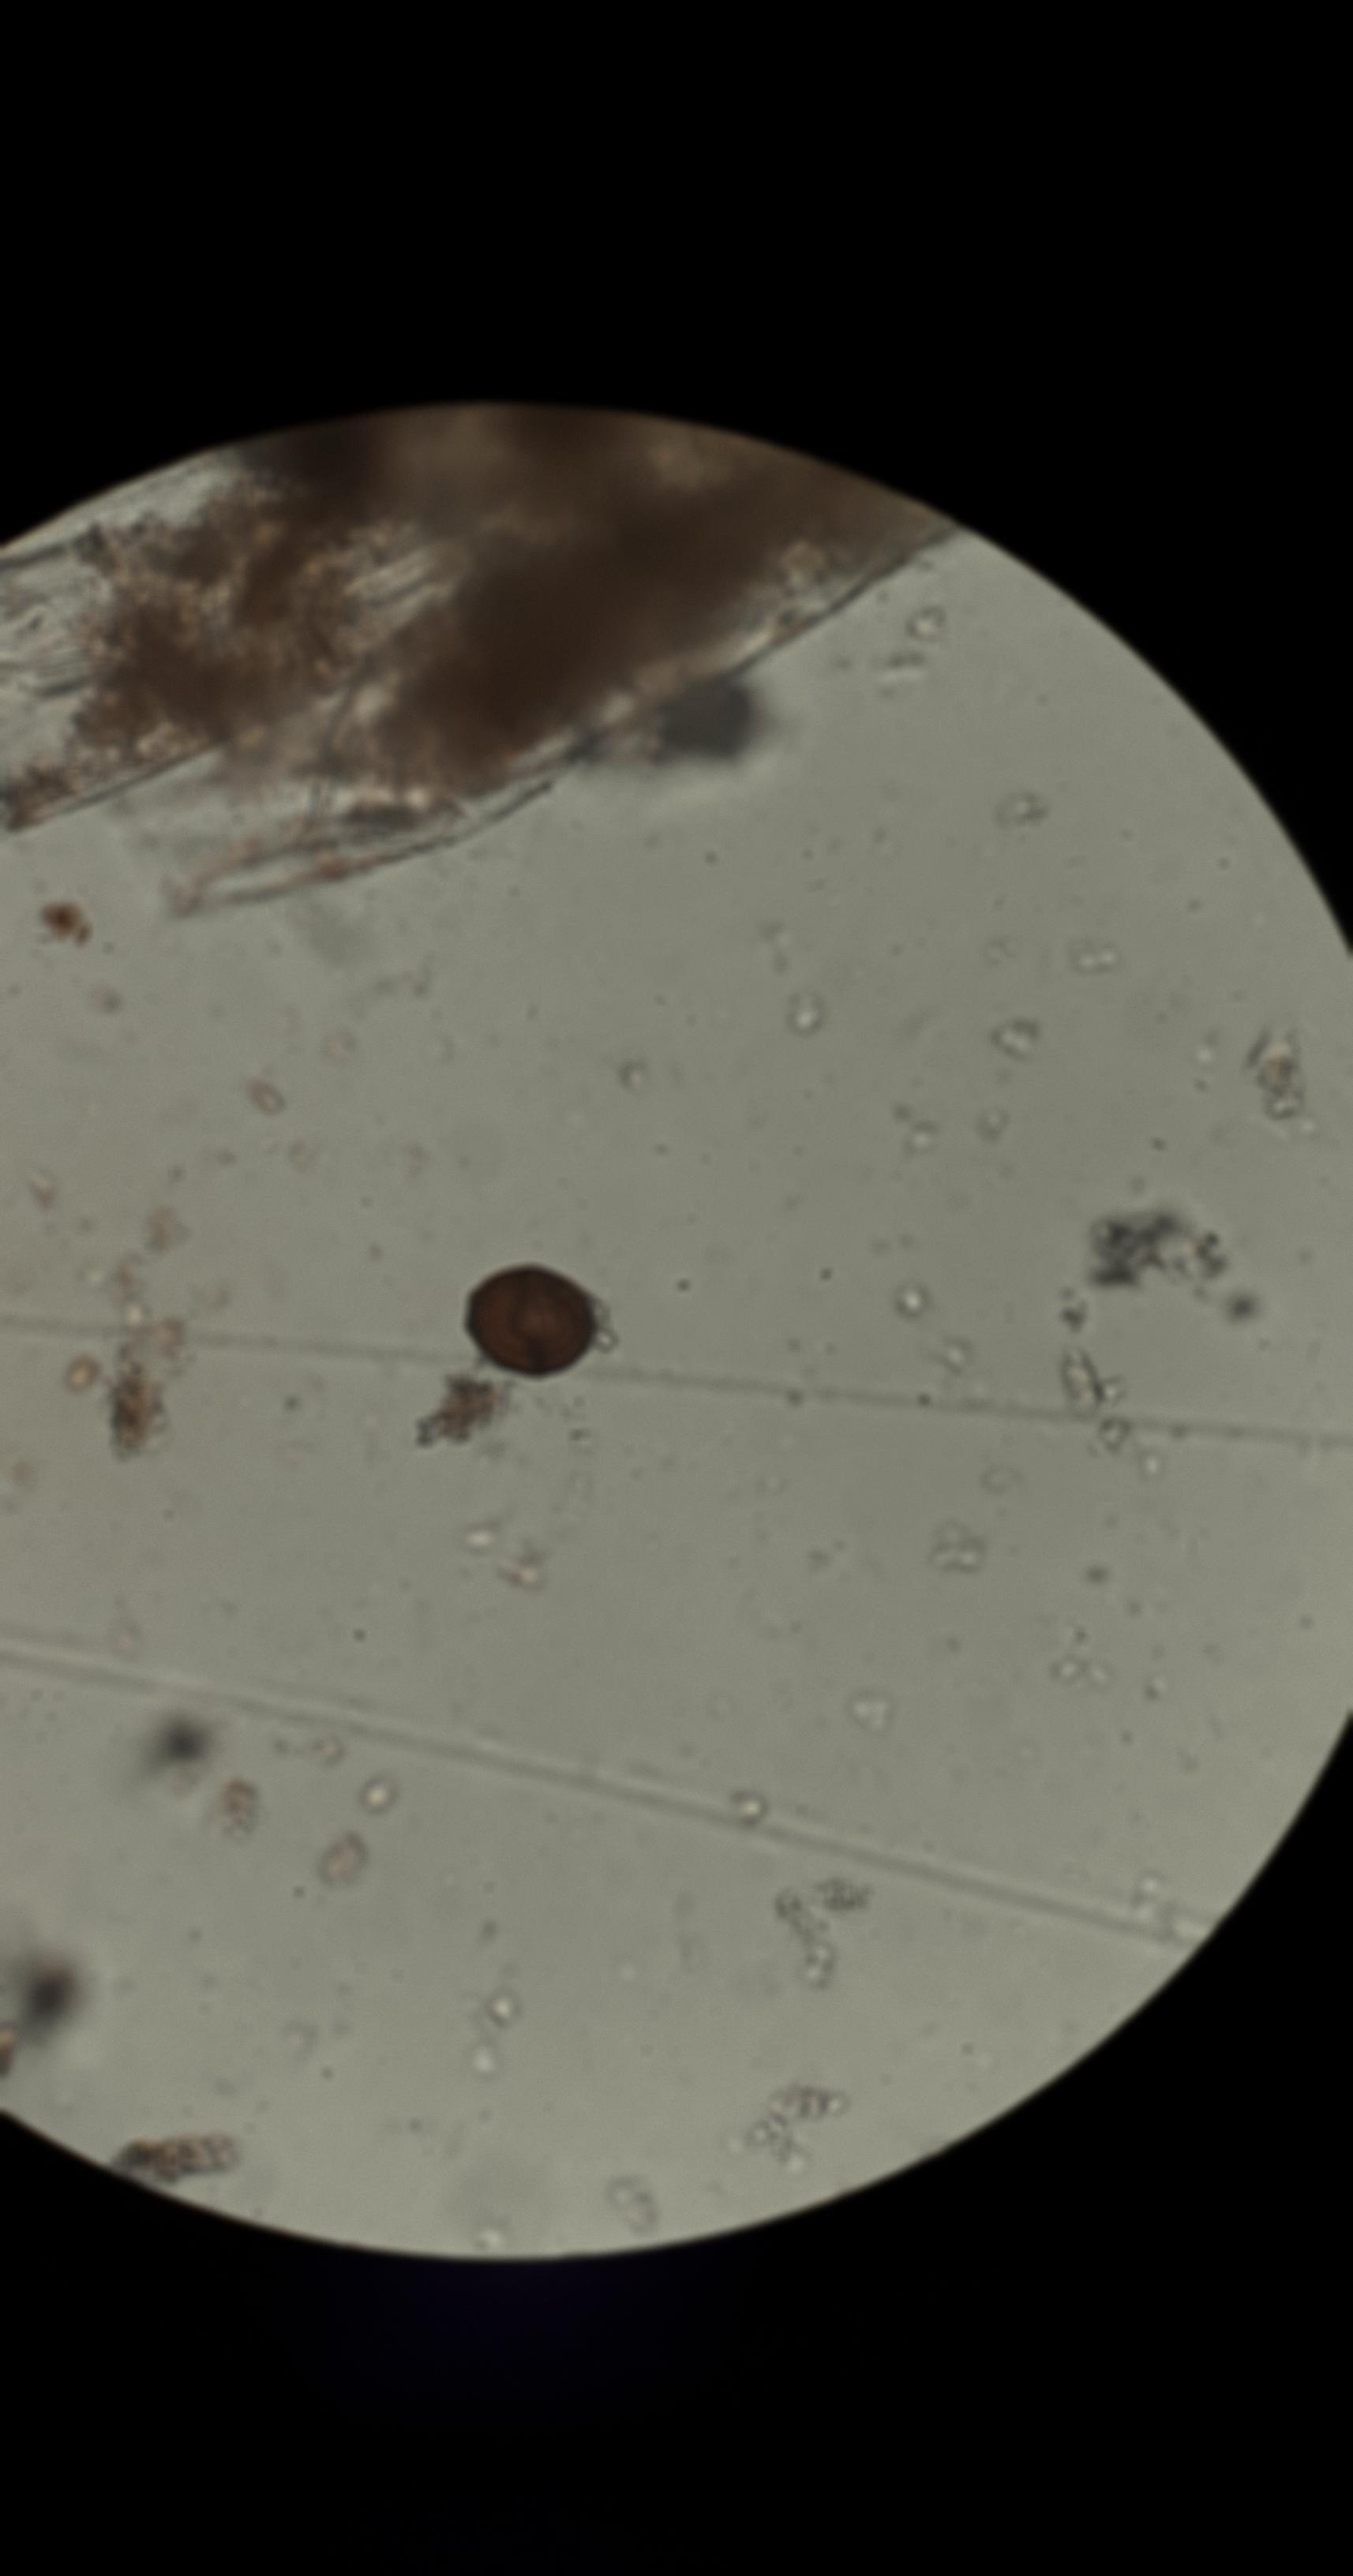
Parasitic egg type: Taenia spp. egg